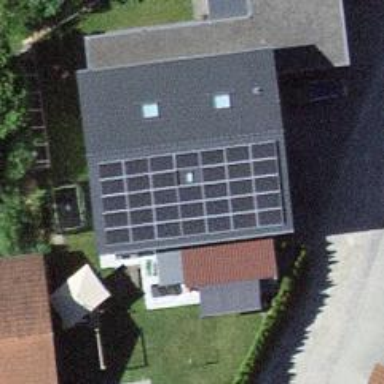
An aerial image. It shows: Solar power generator using photovoltaic panels.